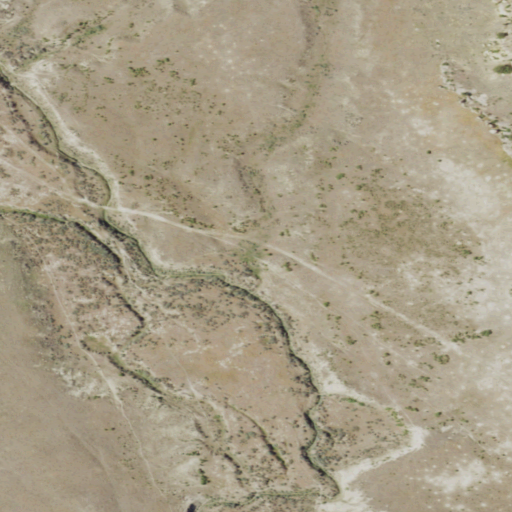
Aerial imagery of valley in Montana named Cow Gulch containing grassland and shrub